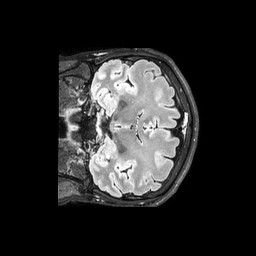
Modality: FLAIR
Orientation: coronal
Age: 44
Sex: male
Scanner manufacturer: philips
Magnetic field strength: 3 T
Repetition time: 4.8 s
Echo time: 0.34 s